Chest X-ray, PA view. Patient: 66 years old, sex F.
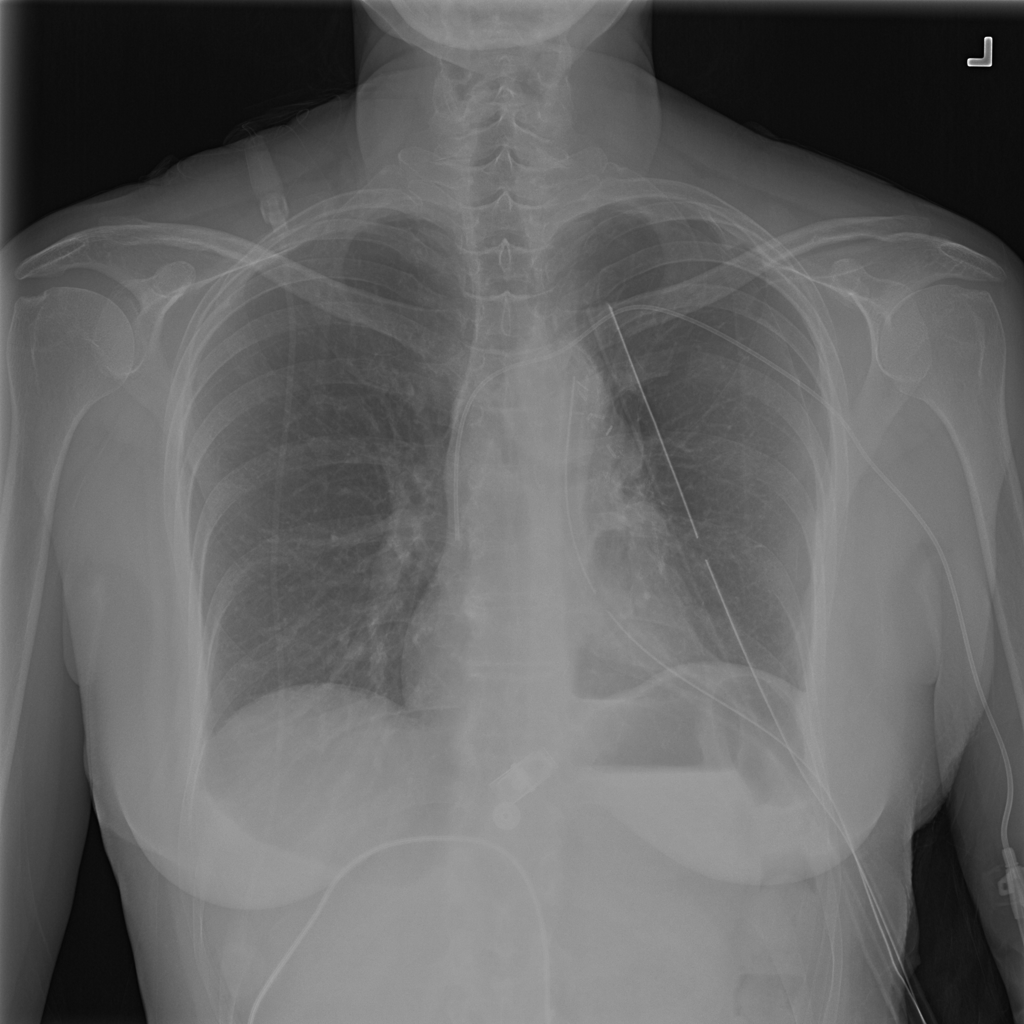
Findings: Effusion, Pneumothorax